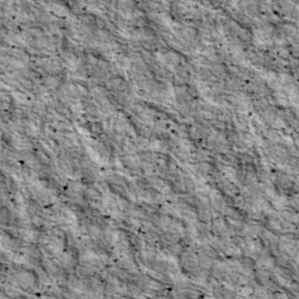
Label: non_frost